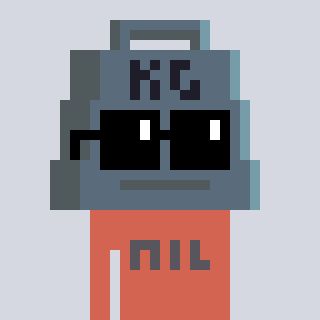
a pixel art character with square black sunglasses, a weight-shaped head and a peachy-colored body on a cool background